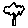
Label: tree